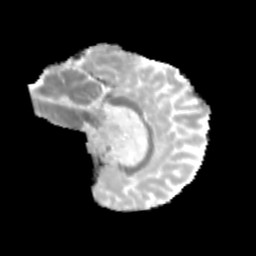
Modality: MD
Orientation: sagittal
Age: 12
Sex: male
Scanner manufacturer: siemens
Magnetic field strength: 3 T
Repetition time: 3.8 s
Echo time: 0.07 s